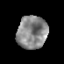
Tissue: prostate
Cell type: T cells
Senescence score: 0.3547
Nuclear area (px): 977
Mean DAPI intensity: 136.454